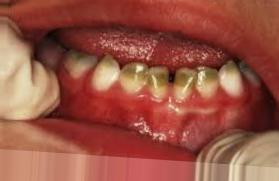
Condition: Tooth Discoloration